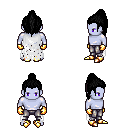
a pixel art fantasy rpg character, male body template, dark elf, purple skin, white tattered cape, metal pants, black long topknot hairstyle, gold gloves, gold boots, four views (front, back, left, right), 2x2 character sprite sheet, small pixel art, hard edges, no anti-aliasing